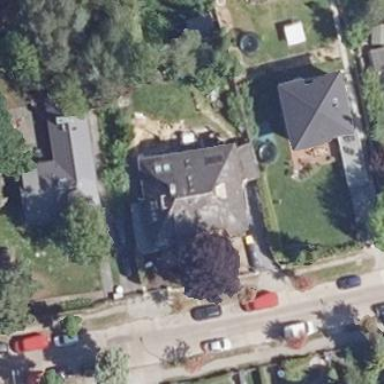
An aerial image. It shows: Detached building.